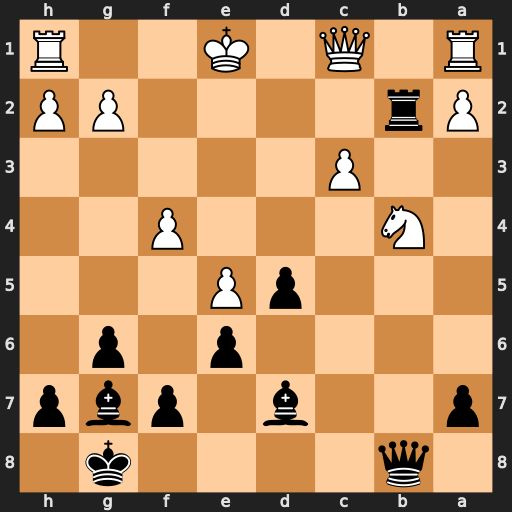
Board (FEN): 1q4k1/p2b1pbp/4p1p1/3pP3/1N3P2/2P5/Pr4PP/R1Q1K2R
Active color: b
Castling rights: KQ
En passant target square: -
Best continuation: Rxg2 Kf1 Rg4